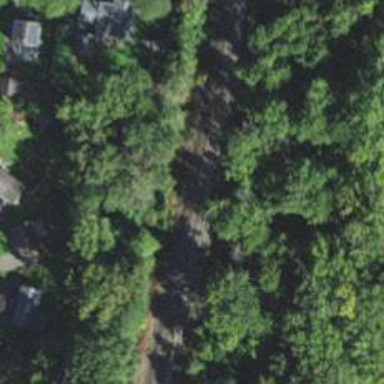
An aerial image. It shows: Railway track.